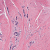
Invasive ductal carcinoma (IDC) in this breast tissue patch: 0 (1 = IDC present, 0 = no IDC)